Question: This post: <URL> describes how to display file's Properties dialog from, I was wondering if it's possible to use same method but set opened tab to securety? From C# code.
See image below.

Thank you in advance.
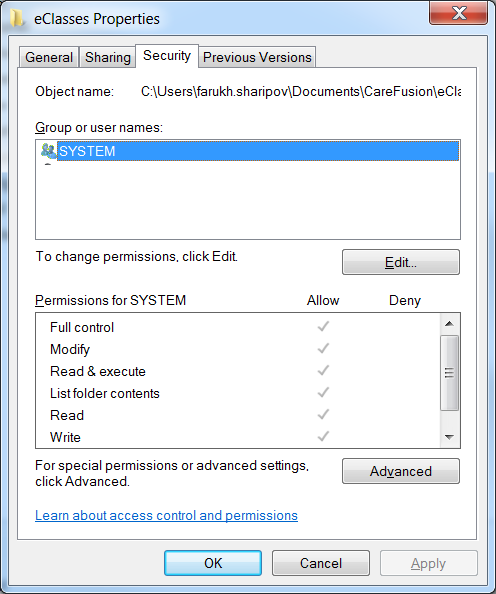
Answer: Add 'info.lpParameters = "Security";' to show Security tab.
Or 'info.lpParameters = "Details";' to show Details tab.
Now ShowFileProperties method is:
'''
public static bool ShowFileProperties(string Filename)
{
SHELLEXECUTEINFO info = new SHELLEXECUTEINFO();
info.cbSize = System.Runtime.InteropServices.Marshal.SizeOf(info);
info.lpVerb = "properties";
info.lpFile = Filename;
info.lpParameters = "Security";
info.nShow = SW_SHOW;
info.fMask = SEE_MASK_INVOKEIDLIST;
return ShellExecuteEx(ref info);
}
'''
Reference: <URL>